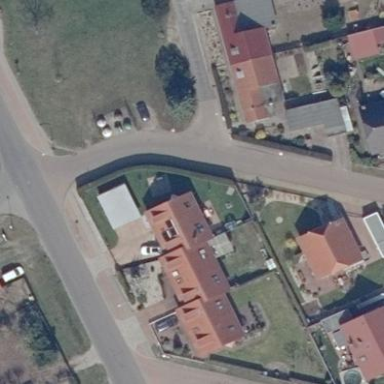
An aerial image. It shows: Terrace building.